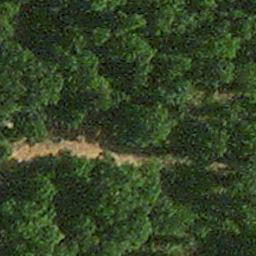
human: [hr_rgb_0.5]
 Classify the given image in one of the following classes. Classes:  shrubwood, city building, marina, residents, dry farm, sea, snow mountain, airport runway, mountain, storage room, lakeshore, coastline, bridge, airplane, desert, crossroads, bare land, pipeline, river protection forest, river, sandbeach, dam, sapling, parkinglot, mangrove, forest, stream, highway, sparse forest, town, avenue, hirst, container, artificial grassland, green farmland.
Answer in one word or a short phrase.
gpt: avenue